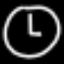
Label: clock